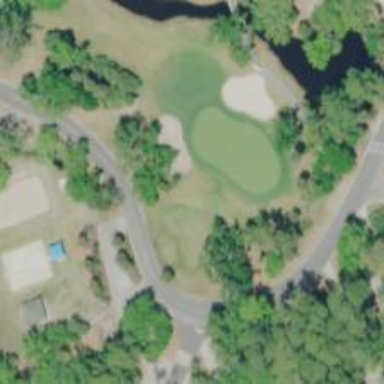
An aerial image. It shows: View of golf hole.